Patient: sex M, age 72
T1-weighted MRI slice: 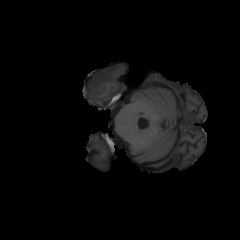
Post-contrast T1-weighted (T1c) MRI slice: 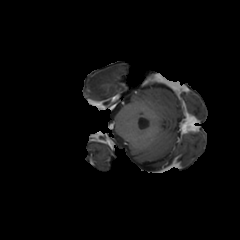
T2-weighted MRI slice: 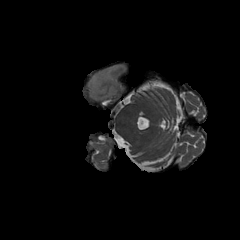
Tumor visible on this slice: yes
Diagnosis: Glioblastoma, IDH-wildtype
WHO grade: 4